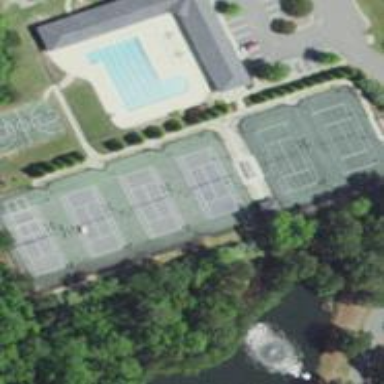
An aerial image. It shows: Tennis court on pitch designated for leisure land.